Field crop: tomato
Growth stage: 2
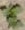
Species: solanum